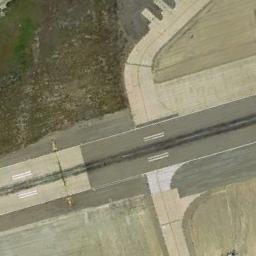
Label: runway